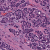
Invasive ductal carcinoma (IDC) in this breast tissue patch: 1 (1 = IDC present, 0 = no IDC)